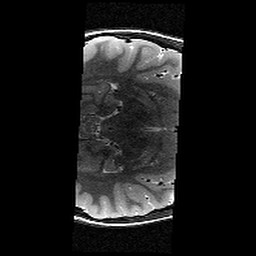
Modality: T2w
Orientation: axial
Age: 12
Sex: female
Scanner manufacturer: siemens
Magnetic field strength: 3 T
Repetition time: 7.7 s
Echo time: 0.09 s